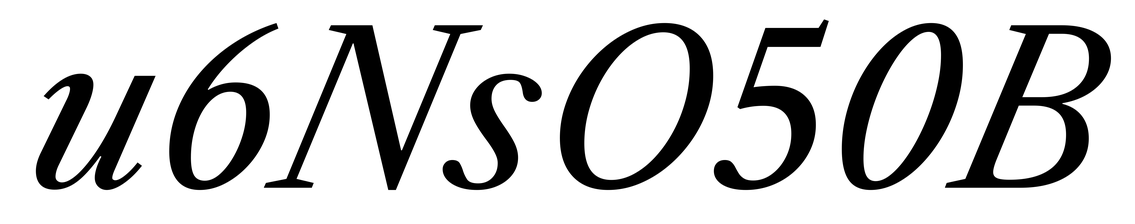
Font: LibreCaslonText-Italic_Italic